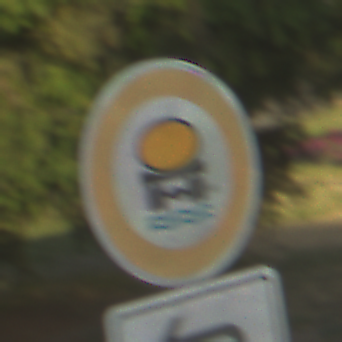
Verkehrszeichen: VerbotFahrzeugeWassergefaehrdenderLadung
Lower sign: RichtungsangabeDurchPfeile2
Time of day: SunriseSunset
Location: Outdoor (Suburban)
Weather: PartlyCloudy
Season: NotSpecified
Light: Natural